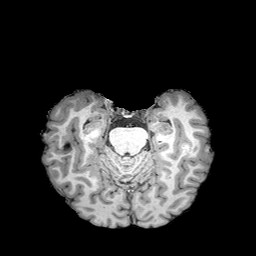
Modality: T1w
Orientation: coronal
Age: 24
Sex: male
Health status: healthy